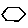
Label: hexagon